Interaction volume radius: 10 \u00c5
Interaction volume height: 45 \u00c5
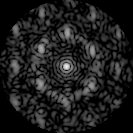
Disorder parameter: 0.5936